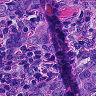
Metastatic tissue present: yes